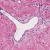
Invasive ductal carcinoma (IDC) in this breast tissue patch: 0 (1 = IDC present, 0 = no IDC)